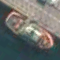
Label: Towing_vessel